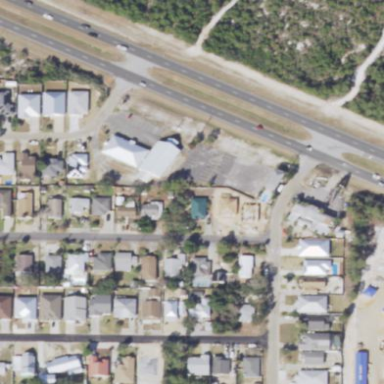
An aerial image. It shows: Residential area composed of single-family homes.